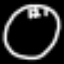
Label: clock